Question: What is the measurement shown in the image?
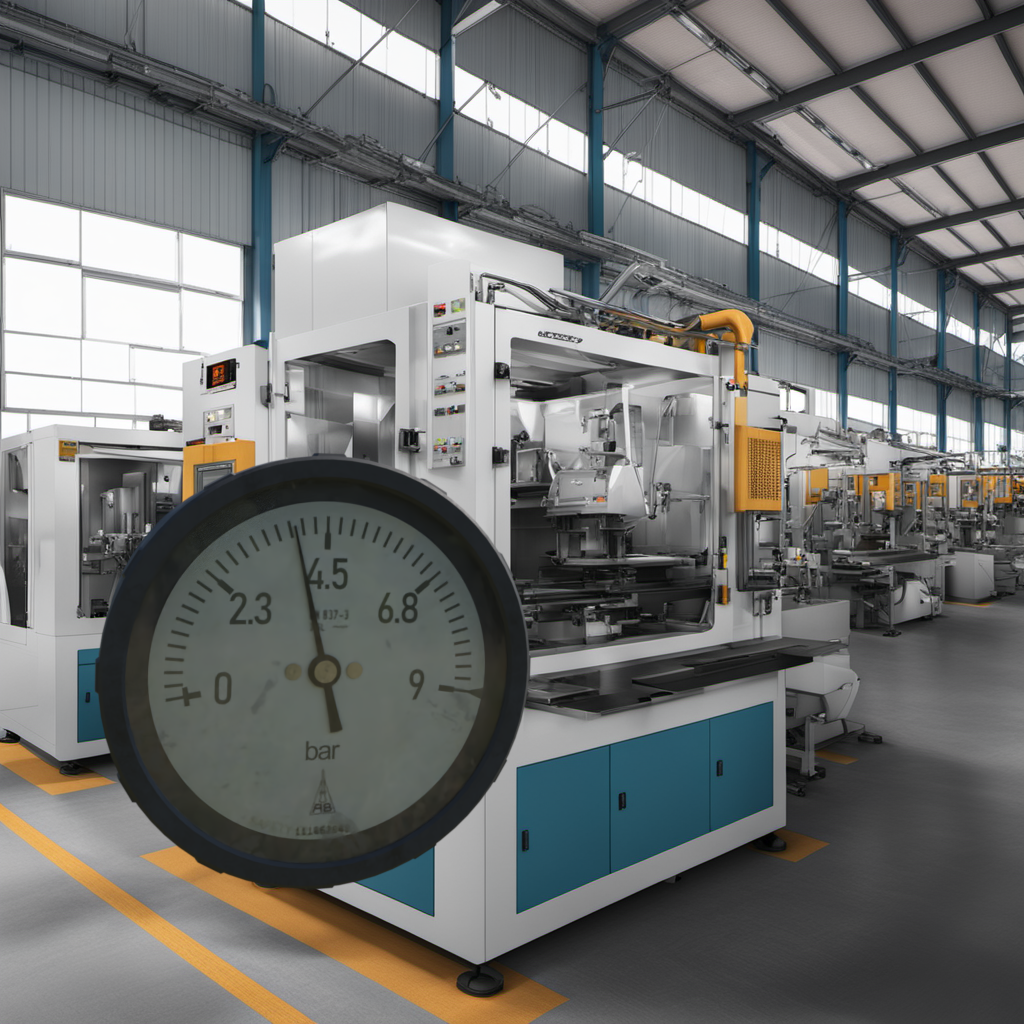
Answer: The result is 3.93
Question: What is the range of this measurement?
Answer: The range is from 0 to 9
Question: What is the minimum and maximum reading range of the measurement in the image?
Answer: The minimum value is 0 and the maximum value is 9